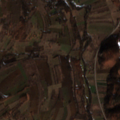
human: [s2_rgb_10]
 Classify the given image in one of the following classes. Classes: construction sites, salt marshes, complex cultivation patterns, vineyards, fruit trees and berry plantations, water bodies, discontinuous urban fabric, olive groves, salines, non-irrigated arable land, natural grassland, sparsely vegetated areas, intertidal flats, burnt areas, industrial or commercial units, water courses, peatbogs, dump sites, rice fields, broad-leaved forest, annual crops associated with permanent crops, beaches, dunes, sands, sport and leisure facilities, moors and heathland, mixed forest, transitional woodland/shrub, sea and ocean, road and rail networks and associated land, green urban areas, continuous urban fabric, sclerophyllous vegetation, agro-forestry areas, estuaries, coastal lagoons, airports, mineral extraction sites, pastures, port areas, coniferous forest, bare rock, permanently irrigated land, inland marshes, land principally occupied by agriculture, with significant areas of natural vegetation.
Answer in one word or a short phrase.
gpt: complex cultivation patterns, land principally occupied by agriculture, with significant areas of natural vegetation, broad-leaved forest